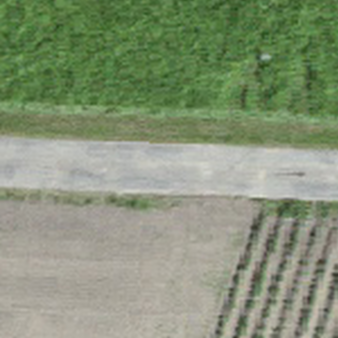
Label: other